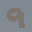
Label: 9